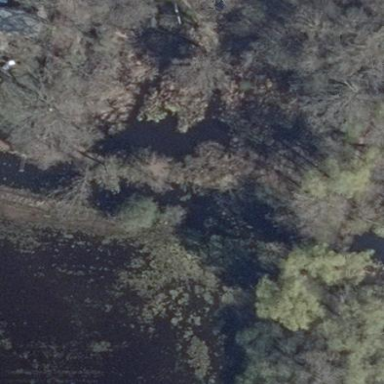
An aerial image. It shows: Swamp in wetland area.